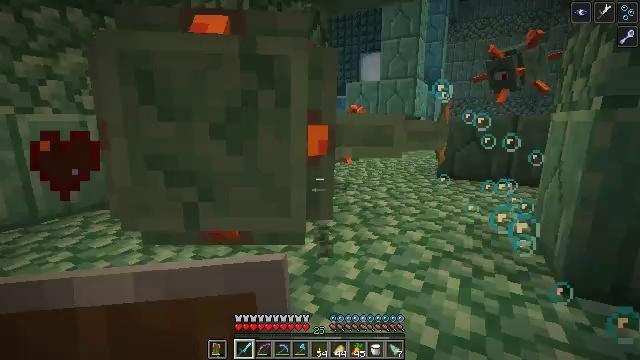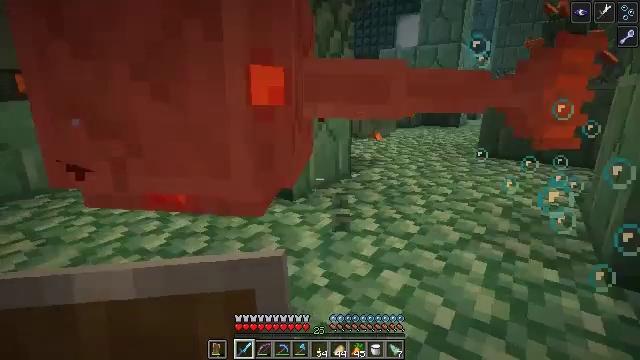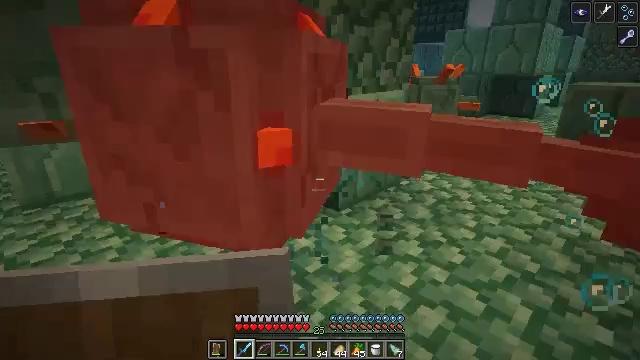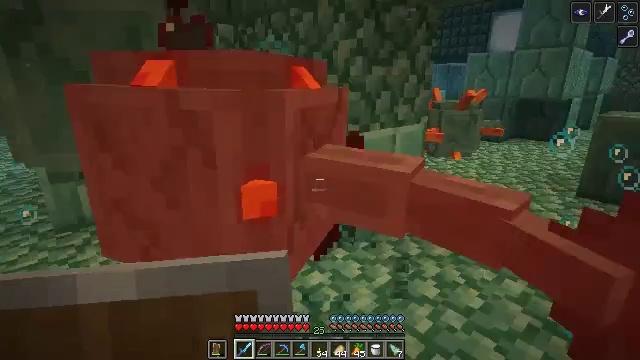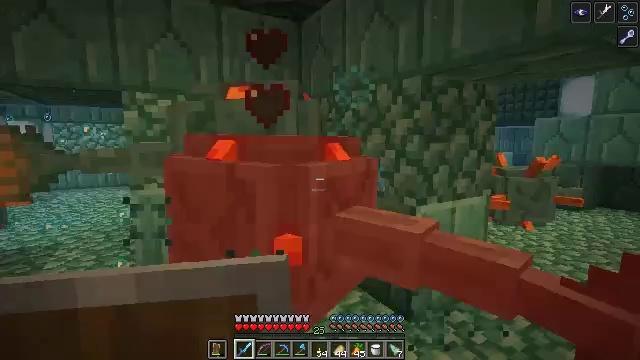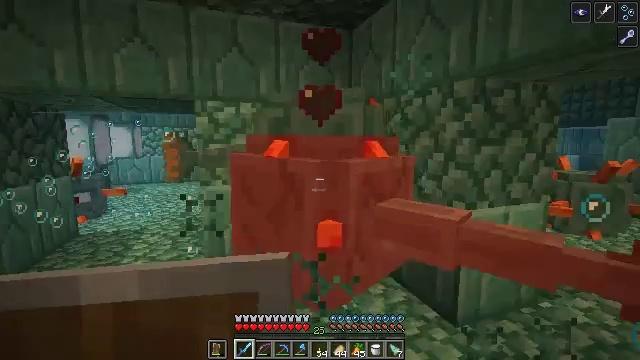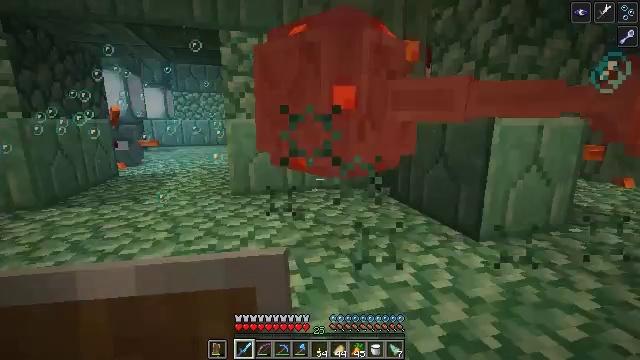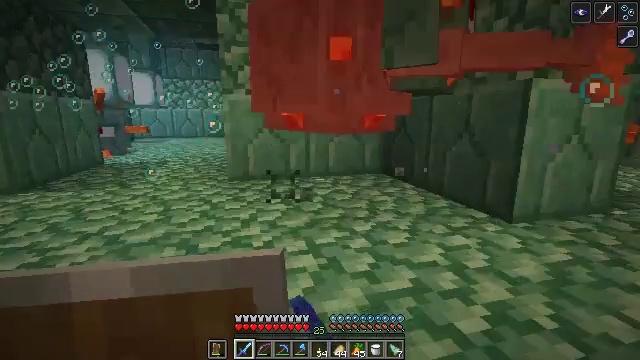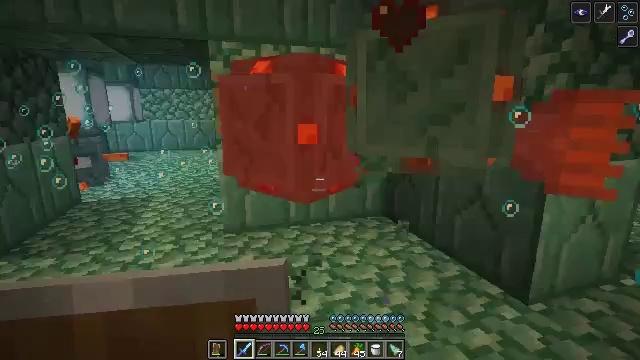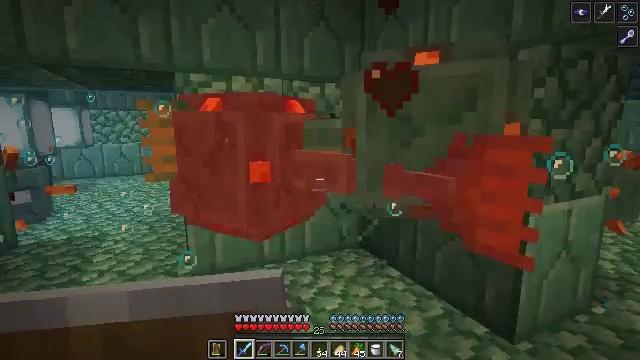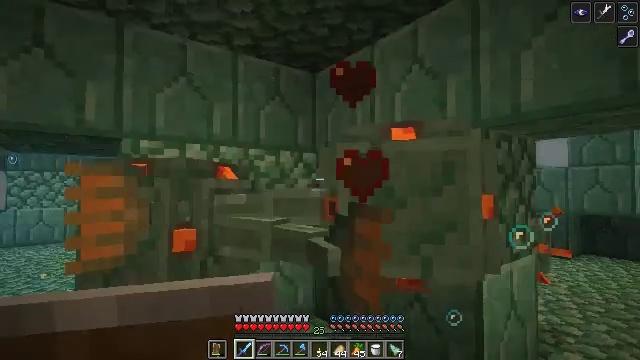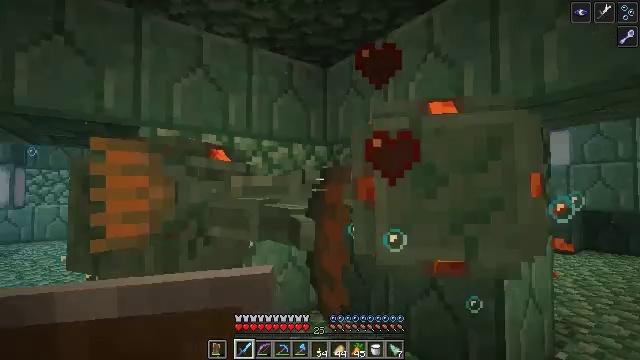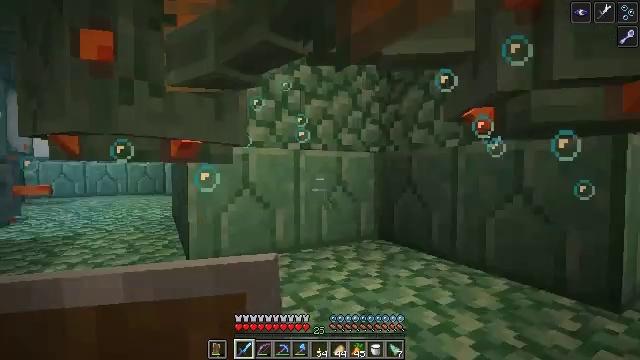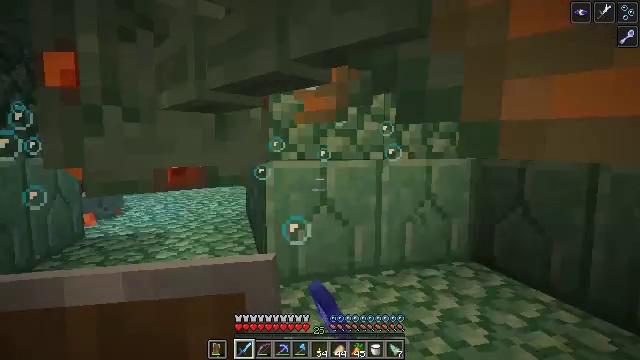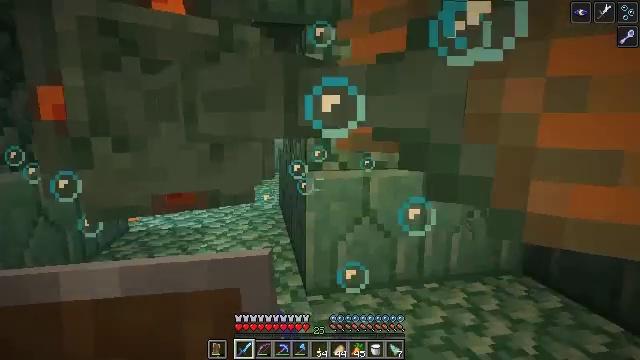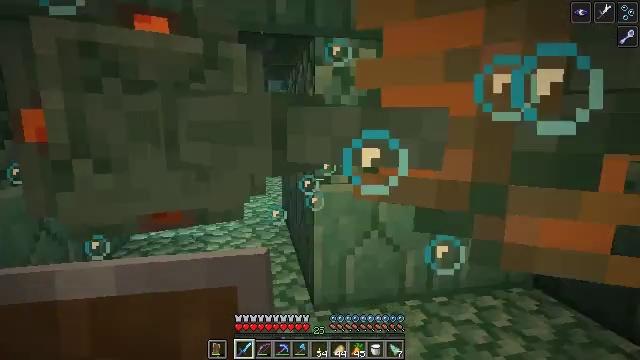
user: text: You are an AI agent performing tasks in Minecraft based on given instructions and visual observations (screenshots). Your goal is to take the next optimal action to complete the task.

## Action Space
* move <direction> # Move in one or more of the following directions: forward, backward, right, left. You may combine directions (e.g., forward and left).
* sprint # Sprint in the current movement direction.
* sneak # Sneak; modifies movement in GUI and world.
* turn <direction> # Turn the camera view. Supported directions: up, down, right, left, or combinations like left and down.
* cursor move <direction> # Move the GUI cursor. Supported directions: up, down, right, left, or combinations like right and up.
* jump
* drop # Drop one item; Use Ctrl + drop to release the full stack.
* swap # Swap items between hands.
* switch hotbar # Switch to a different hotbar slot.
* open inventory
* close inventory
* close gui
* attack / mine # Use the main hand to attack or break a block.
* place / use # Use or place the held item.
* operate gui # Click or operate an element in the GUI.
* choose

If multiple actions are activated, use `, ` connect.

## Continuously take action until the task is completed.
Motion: motion action
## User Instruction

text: Combat the guardian.
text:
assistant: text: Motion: turn left and down, attack / mine
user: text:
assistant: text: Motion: turn left and down
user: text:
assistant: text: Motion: turn left and up
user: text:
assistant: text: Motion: turn left and up
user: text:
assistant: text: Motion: turn left, attack / mine
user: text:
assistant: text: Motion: move forward and move left, turn left and down, attack / mine
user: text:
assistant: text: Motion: move forward and move left, attack / mine
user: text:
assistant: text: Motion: move forward and move left, turn right, attack / mine
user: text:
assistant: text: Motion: move forward and move left, turn right and up, attack / mine
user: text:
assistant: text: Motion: move forward and move left, turn right and up
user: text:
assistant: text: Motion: move forward and move left, attack / mine
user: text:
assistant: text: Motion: move forward and move left, turn left and down, attack / mine
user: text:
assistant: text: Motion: move forward and move left, turn left and down, attack / mine
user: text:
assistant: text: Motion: move left, turn left and down, attack / mine
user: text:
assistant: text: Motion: move left, attack / mine
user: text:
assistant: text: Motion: move forward and move left, turn left and up, attack / mine
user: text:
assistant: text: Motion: move forward and move left, turn left and down, attack / mine
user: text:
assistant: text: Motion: move forward and move left, turn left and down, attack / mine
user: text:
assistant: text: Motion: turn left, attack / mine
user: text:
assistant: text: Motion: no_op
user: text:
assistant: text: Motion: turn right, attack / mine
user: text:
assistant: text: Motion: move forward, turn right and up, attack / mine
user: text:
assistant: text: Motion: move forward, turn right, attack / mine
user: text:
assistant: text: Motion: move forward, turn right, attack / mine
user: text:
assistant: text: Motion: turn right and down, attack / mine
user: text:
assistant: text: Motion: turn down, attack / mine
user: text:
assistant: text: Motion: turn down, attack / mine
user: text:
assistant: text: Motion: turn up, attack / mine
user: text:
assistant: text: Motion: move forward, attack / mine
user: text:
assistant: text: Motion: move forward, attack / mine